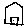
Label: house